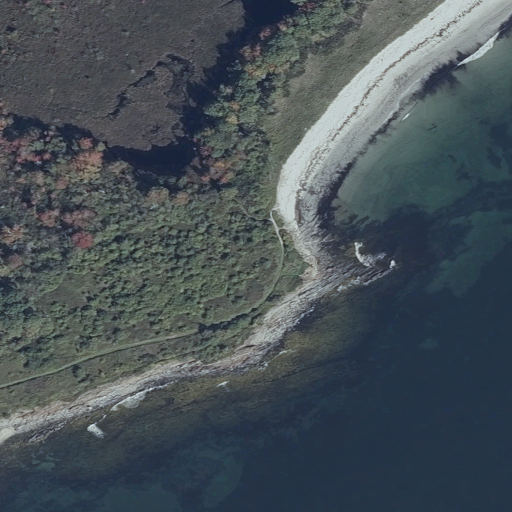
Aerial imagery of cape in Maine named Jordan Point containing open water, herbaceous wetlands, woody wetlands, pasture, barren land, and deciduous forest